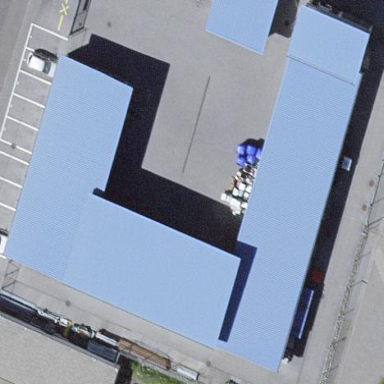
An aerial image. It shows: Recycling center building that accepts scrap metal.